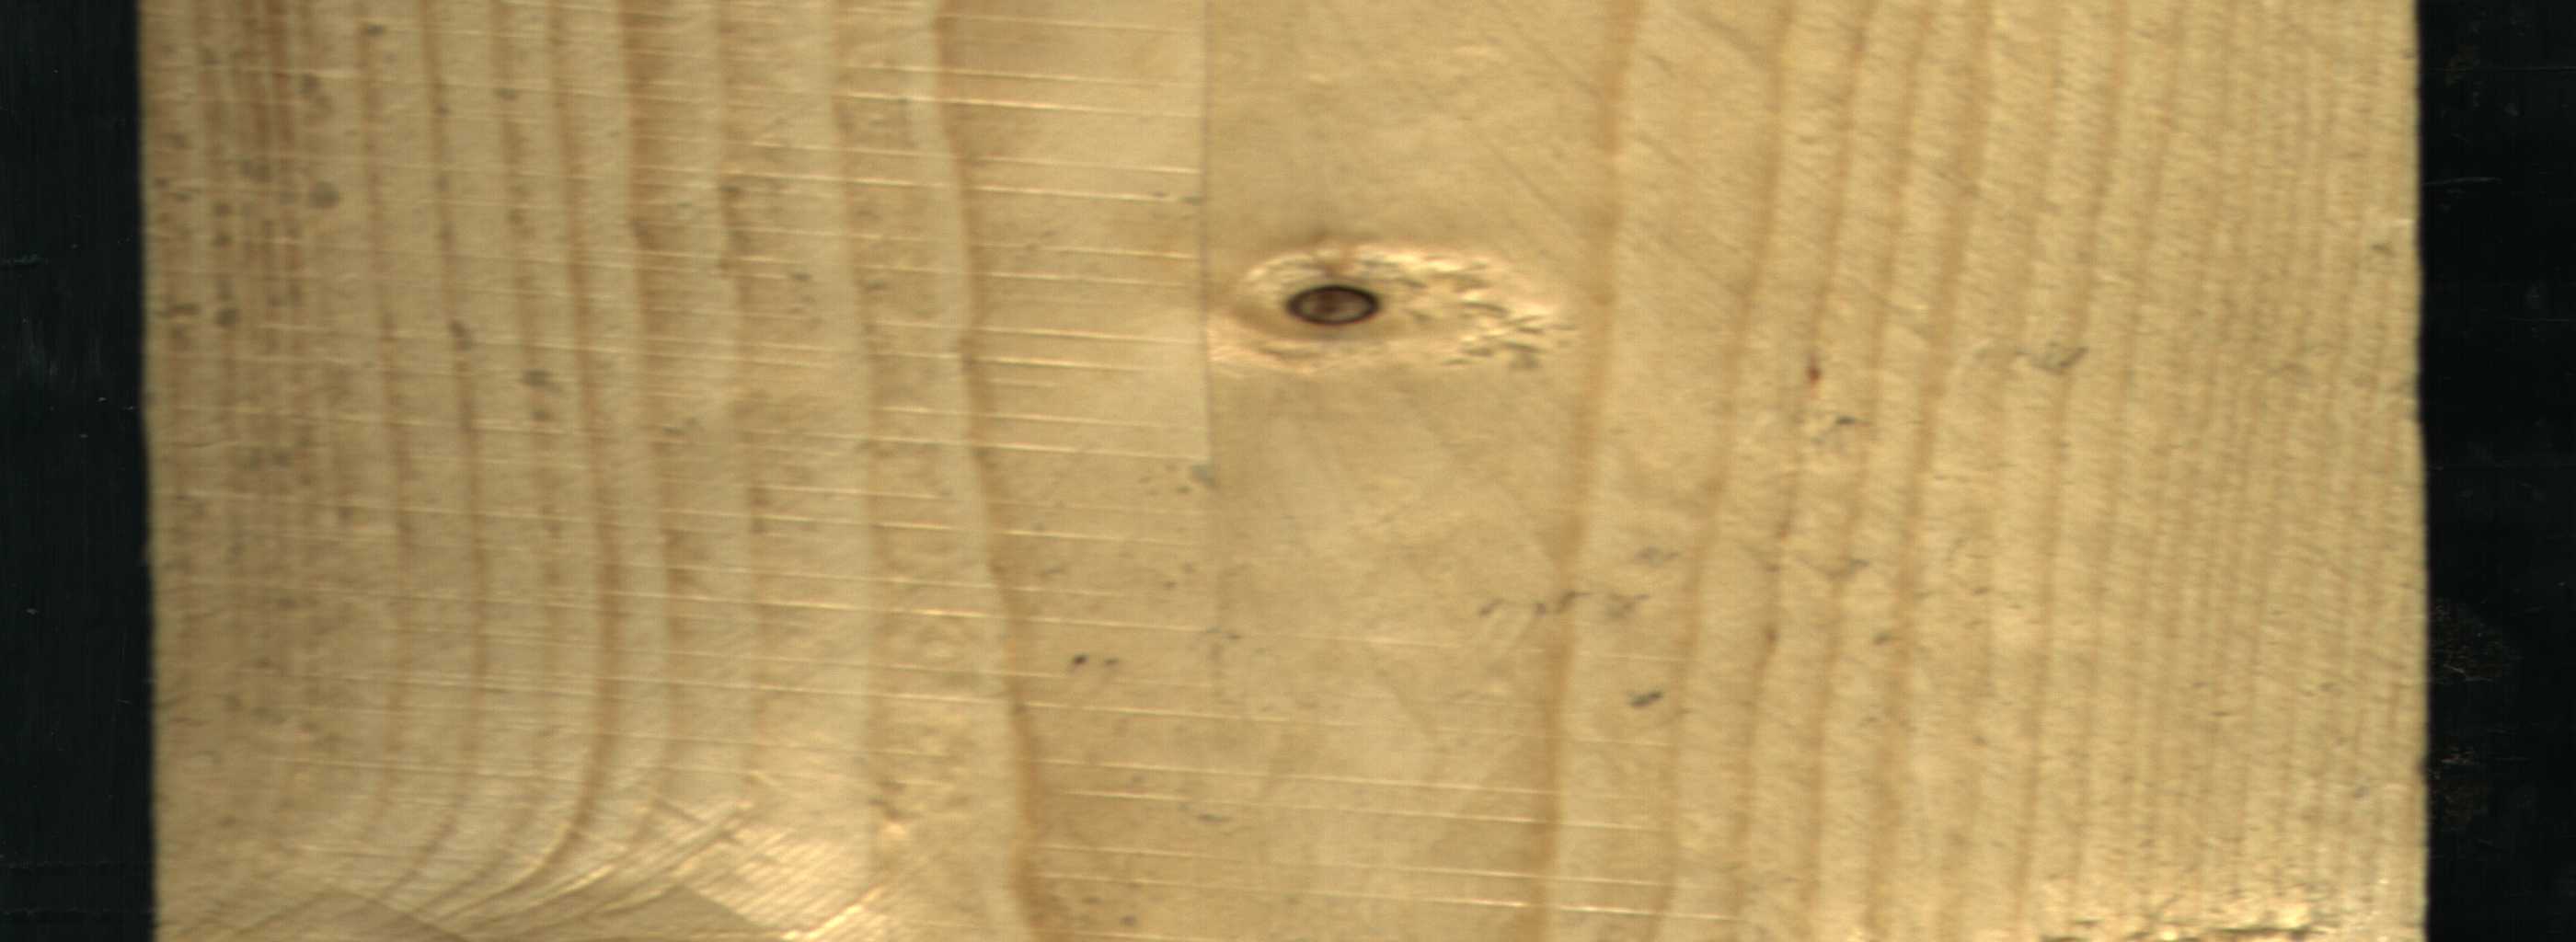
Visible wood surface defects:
Dead_Knot
Live_Knot